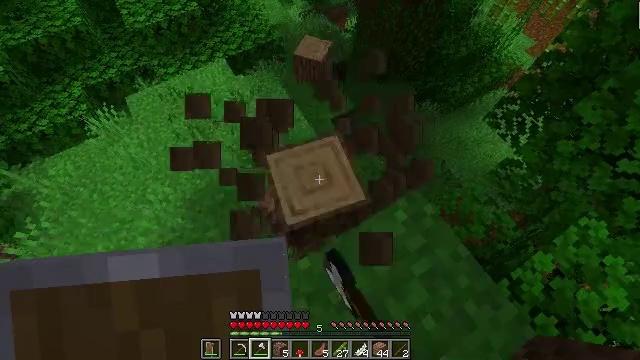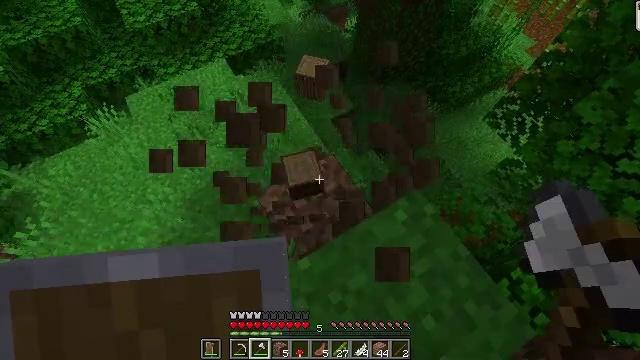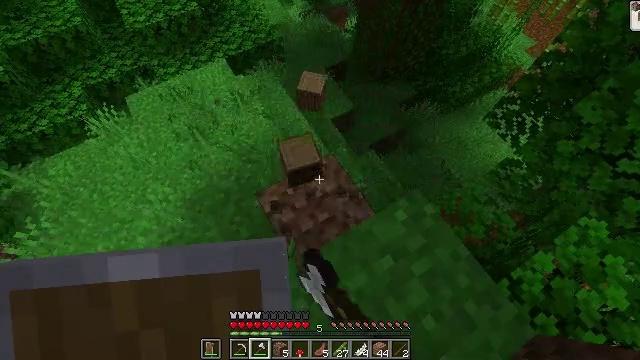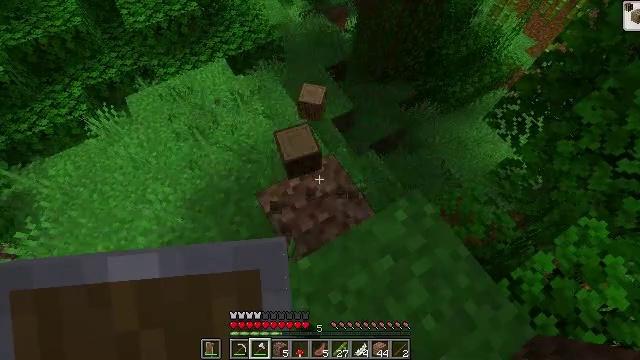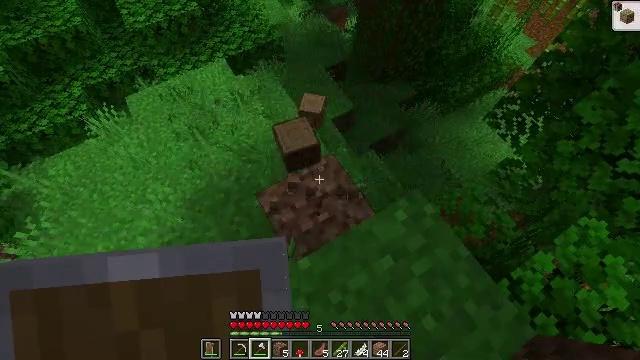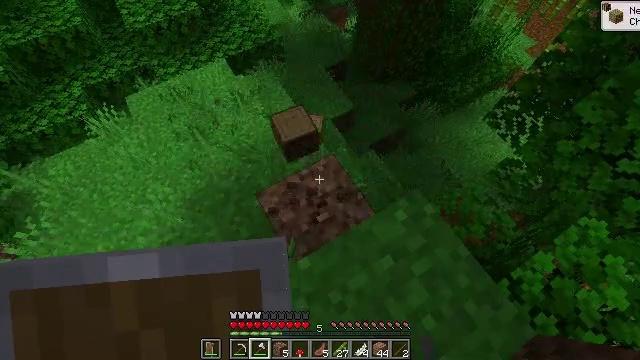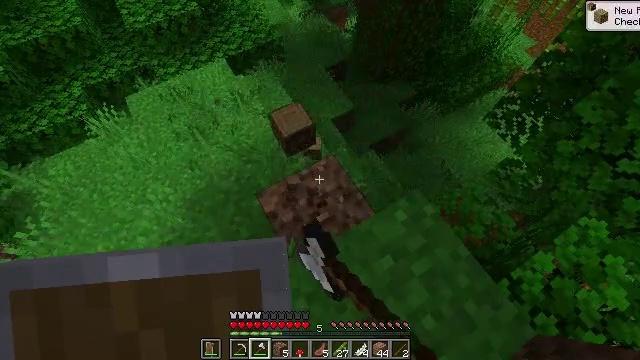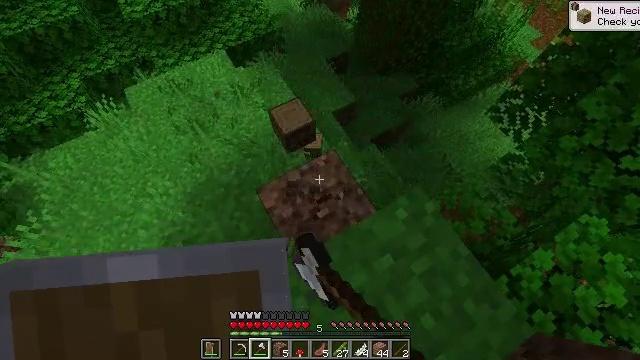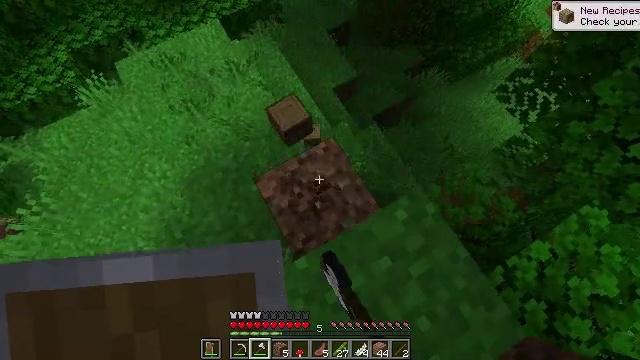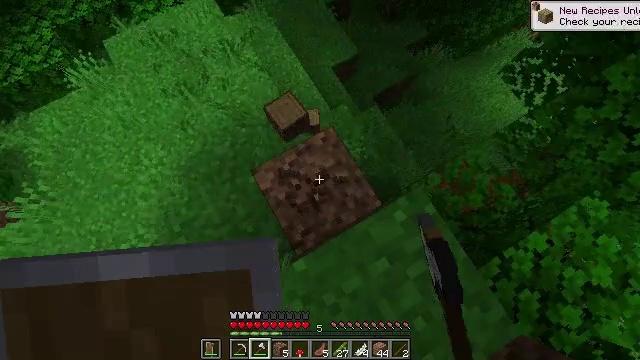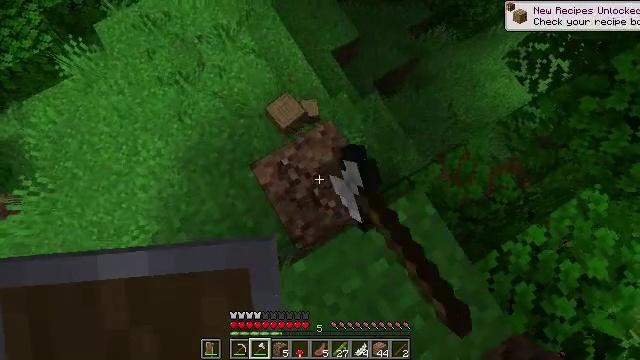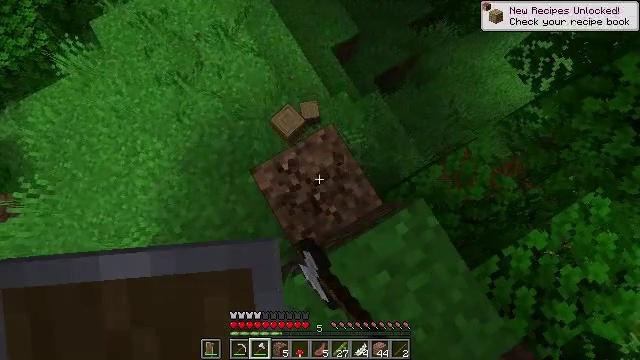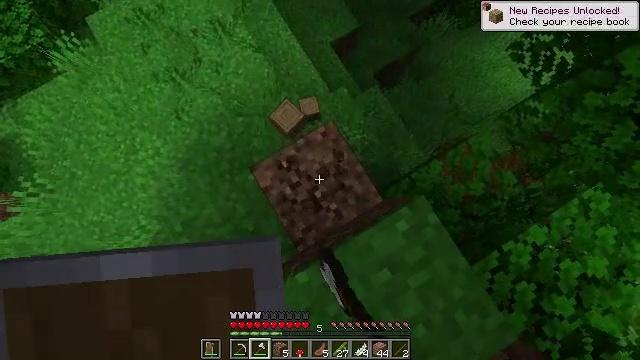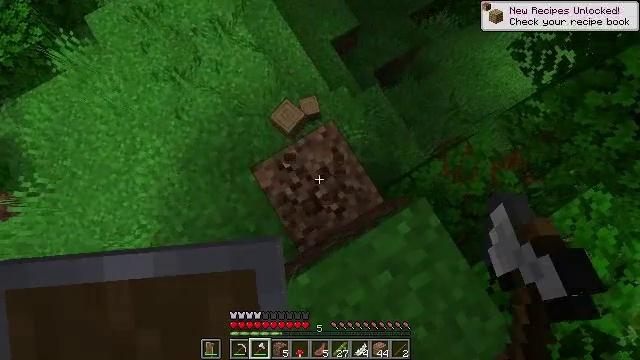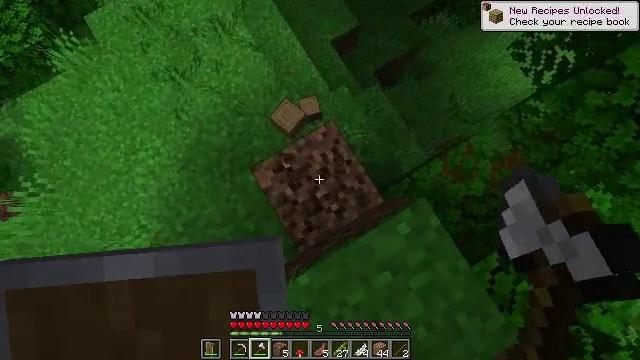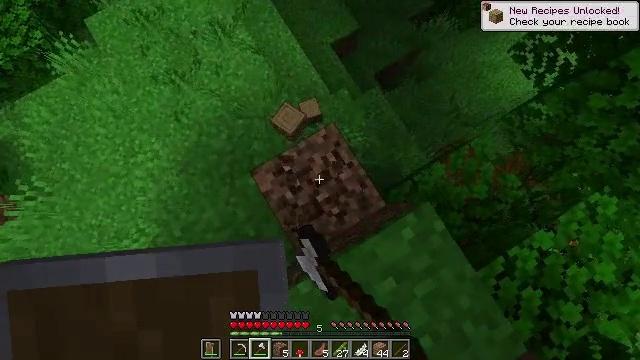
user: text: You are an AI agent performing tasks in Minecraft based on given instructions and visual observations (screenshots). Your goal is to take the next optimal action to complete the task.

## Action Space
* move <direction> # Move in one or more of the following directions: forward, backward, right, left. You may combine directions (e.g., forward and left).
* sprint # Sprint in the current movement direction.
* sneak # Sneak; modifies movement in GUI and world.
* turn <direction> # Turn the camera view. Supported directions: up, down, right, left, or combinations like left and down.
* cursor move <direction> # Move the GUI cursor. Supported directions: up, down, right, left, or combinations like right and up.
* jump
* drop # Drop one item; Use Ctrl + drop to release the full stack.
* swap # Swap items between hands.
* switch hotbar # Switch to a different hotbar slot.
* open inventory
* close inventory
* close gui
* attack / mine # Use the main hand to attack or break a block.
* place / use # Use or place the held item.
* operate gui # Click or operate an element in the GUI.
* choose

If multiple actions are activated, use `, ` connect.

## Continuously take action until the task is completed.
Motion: motion action
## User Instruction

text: Drop a red mushroom.
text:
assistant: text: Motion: attack / mine
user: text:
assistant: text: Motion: attack / mine
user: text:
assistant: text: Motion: attack / mine
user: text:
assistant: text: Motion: attack / mine
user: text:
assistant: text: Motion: attack / mine
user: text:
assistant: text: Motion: attack / mine
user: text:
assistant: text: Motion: move forward, turn down, attack / mine
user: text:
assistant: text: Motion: move forward, turn down, attack / mine
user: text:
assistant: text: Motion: move forward, turn down, attack / mine
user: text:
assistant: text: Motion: turn down, attack / mine
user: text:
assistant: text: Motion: turn down, attack / mine
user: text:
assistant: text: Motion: turn down, attack / mine
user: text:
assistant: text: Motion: attack / mine
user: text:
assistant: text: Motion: attack / mine
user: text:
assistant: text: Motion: attack / mine
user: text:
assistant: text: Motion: turn up
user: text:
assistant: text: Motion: turn left and up
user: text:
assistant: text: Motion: turn left and up
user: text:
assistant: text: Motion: move forward, turn left and up
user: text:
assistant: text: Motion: move forward, turn left and up
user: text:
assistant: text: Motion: move forward, turn up
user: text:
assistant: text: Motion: no_op
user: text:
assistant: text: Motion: turn up
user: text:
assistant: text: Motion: no_op
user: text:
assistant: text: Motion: no_op
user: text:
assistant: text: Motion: no_op
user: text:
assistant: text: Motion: no_op
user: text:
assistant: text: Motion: turn up
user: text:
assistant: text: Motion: turn up
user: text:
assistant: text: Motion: turn left and up